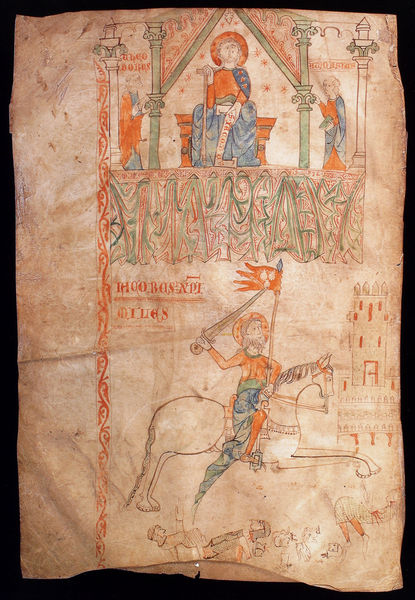
Titel: Tumbo B
Institution: Archivo de la Catedral. Santiago de Compostela
Schlagwörter: blau, kampf, grün, orange, säulen, rot, mord, tot, vorhang, gold, blatt, pferd, reiter, engel, ritt, schrift, stab, fahne, könig, thron, buch, burg, seite, schwert, buchstaben, kapitell, pergament, wappen, heiligenschein, heiliger, thorn, latein, buchmalerei, pergment